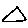
Label: triangle